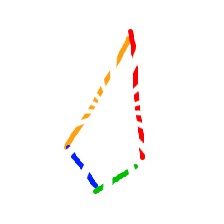
Shape: kite